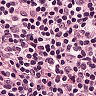
Metastatic tissue present: no